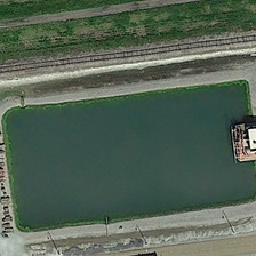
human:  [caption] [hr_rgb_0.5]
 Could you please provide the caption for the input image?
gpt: There is a big building near the pond.

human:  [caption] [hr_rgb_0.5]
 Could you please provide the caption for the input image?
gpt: Rectangular pond is near the green meadow.

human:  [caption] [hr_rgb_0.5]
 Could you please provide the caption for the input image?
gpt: There is a rectangular pond beside a green lawn.

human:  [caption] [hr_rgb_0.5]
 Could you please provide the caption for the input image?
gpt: There is a big building on the edge of the pond.

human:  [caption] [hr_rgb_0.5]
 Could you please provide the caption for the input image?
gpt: a rectangular pond is near a piece of green grass.